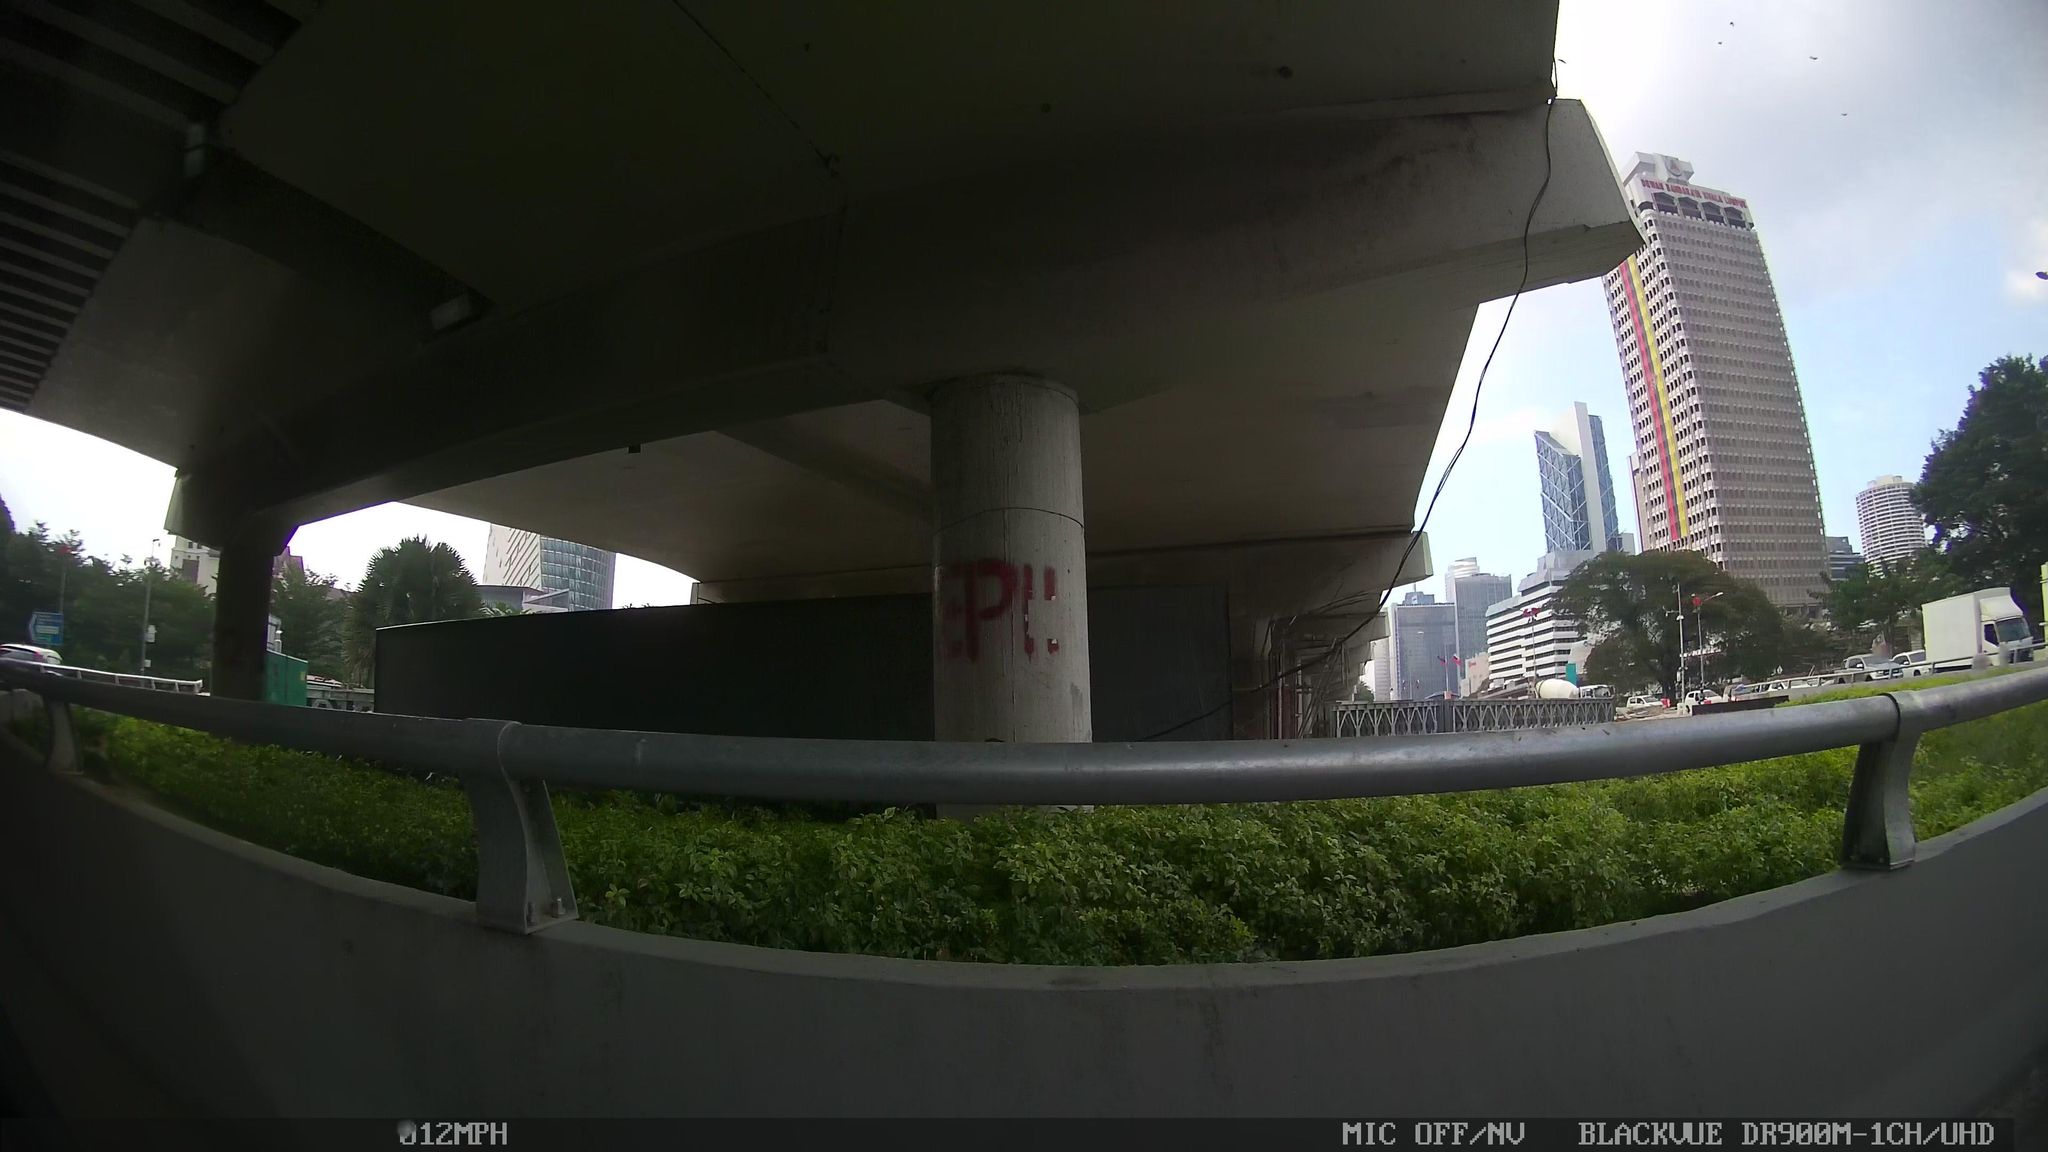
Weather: clear
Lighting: day
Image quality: good
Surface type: driving surface
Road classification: tertiary
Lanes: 3
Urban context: urban centre
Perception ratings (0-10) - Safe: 1.21, Lively: 7.73, Beautiful: 0.58, Boring: 1.24, Depressing: 3.88, Wealthy: 3.73